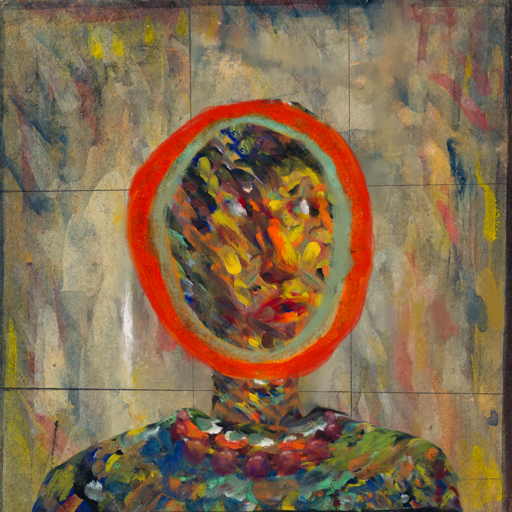
Background: GypsyMother, Head And Neck Side: An_Impression, Face Side: An_Impression, Bust: An_Impression, Hair Side: Sisters, Head Accessory: Blank, Second Necklace: Blank, Necklace: Irani_2, Baby: Blank